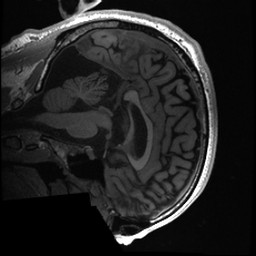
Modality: T1w
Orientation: sagittal